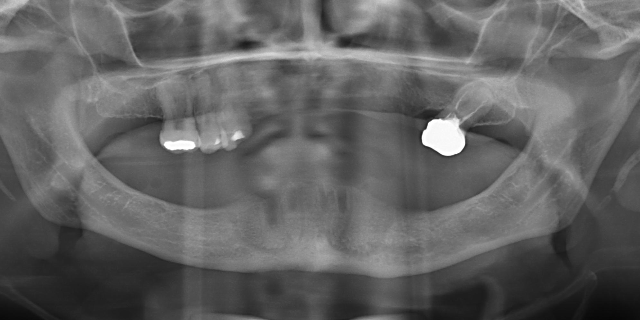
adult